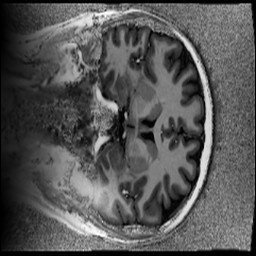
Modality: UNIT1
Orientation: coronal
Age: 29
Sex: female
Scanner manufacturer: siemens
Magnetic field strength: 6.98 T
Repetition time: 6 s
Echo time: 0.00283 s